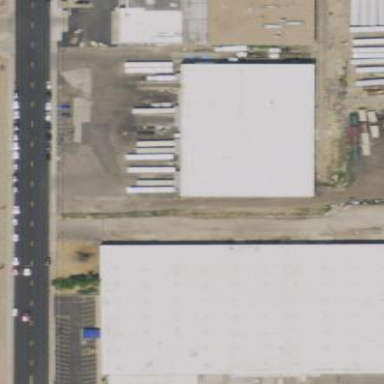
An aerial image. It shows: Industrial building.